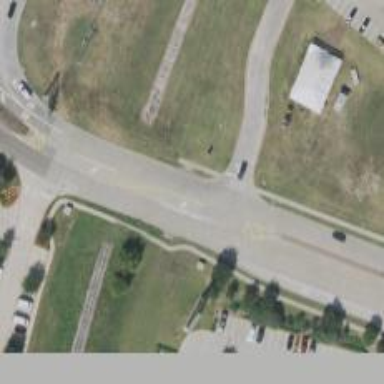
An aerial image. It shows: Tertiary road with separate sidewalks.